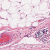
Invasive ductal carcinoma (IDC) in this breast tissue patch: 0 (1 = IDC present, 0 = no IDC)